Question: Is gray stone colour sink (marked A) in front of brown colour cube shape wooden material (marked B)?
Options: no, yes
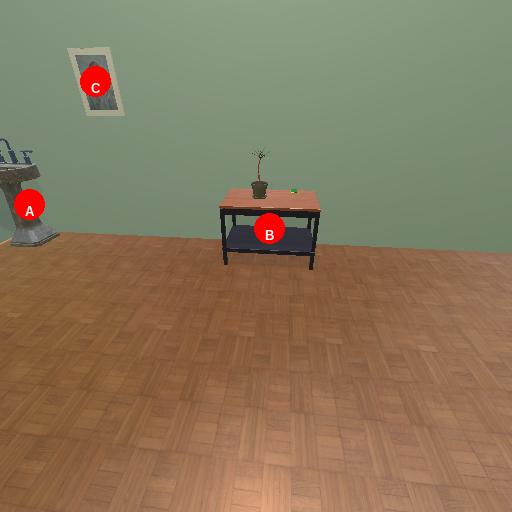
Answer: no